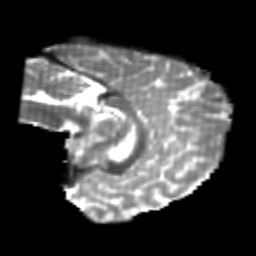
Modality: T2w
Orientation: sagittal
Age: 21
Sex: female
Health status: healthy
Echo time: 0.074 s